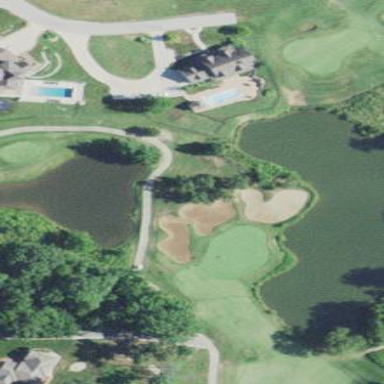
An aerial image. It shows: Picturesque scene of golf course with lateral water hazard.